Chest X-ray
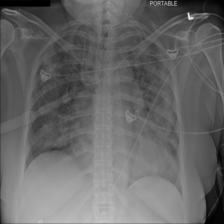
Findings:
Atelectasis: negative
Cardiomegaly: negative
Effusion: negative
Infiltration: negative
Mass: negative
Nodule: negative
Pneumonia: negative
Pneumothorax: negative
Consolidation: negative
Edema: negative
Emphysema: negative
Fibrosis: negative
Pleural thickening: negative
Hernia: negative